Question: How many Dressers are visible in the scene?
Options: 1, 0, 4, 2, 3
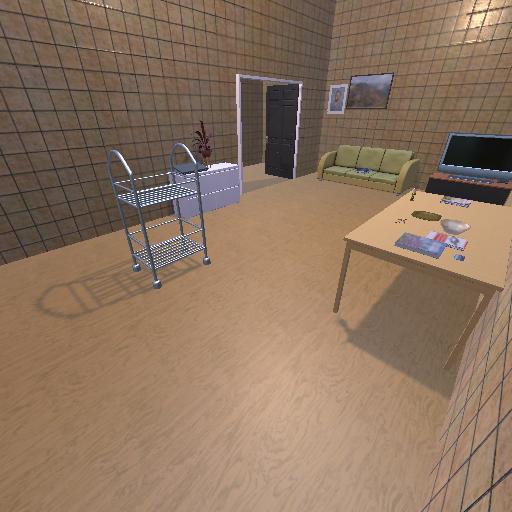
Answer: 1